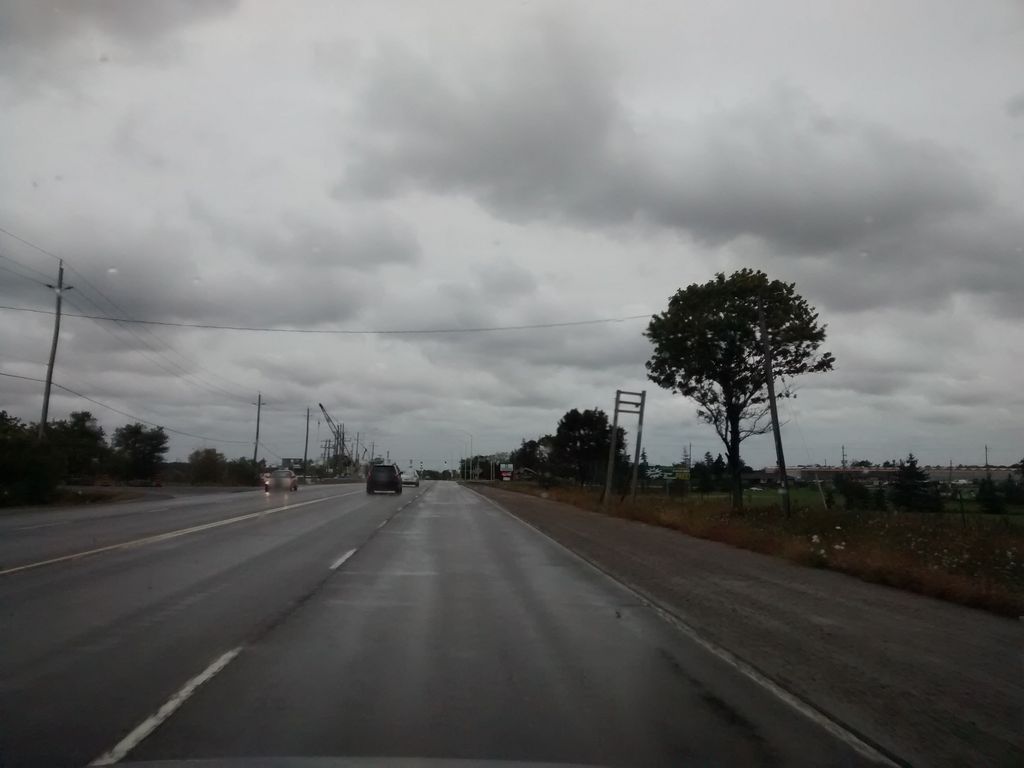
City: hamilton